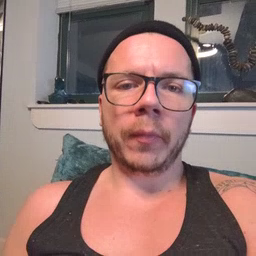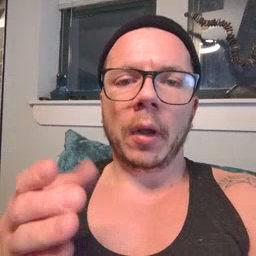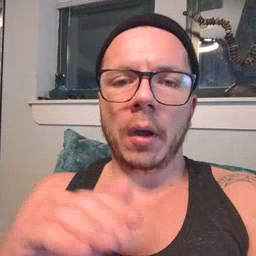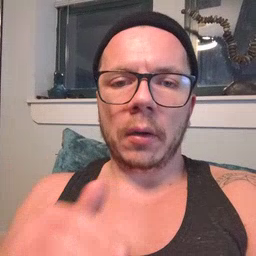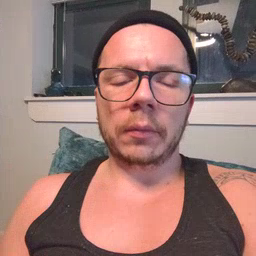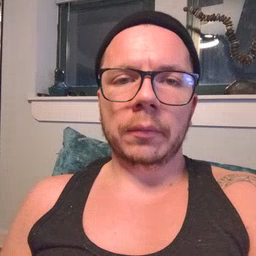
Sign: on